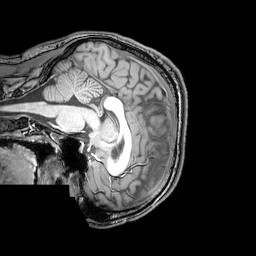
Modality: T1w
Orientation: sagittal
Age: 23
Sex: male
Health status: healthy
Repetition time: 0.081 s
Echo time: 0.037 s